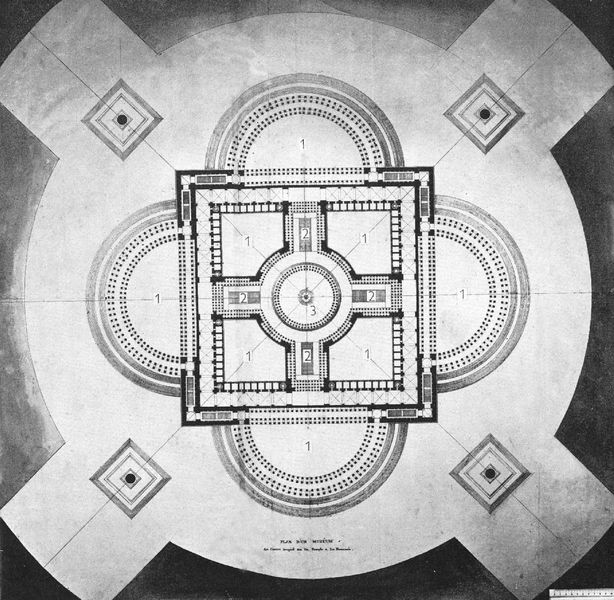
Titel: Entwurf eines Museums von Boullée
Künstler: Etienne-Louis Boullée
Schlagwörter: säulen, zeichnung, kirche, rund, rundbogen, kuppel, symmetrie, innenhof, quadrat, säulenhalle, grundriss, kreuzgang, zentralbau